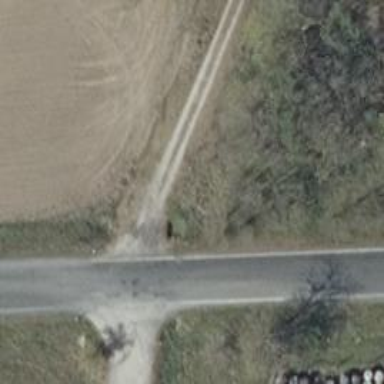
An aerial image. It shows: Emergency access point on the road.